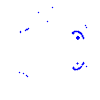
Particle: kaon